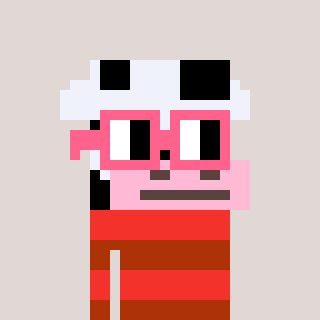
a pixel art character with square pink glasses, a cow-shaped head and a hotbrown-colored body on a warm background